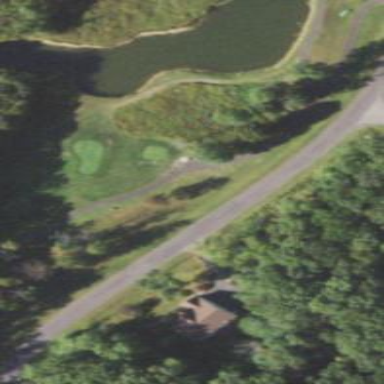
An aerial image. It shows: Area with grass used as rough in golf course.